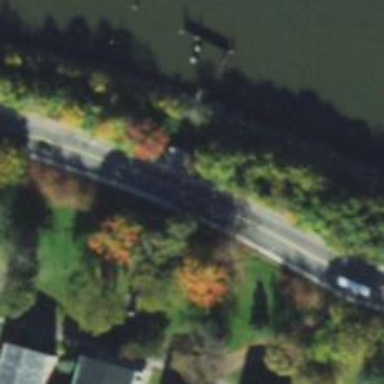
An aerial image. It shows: Asphalt cycleway with unmarked crossing.